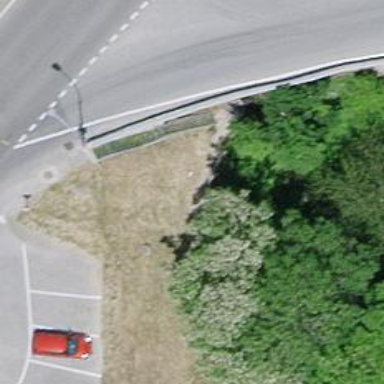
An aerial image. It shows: Metal steps on the road.